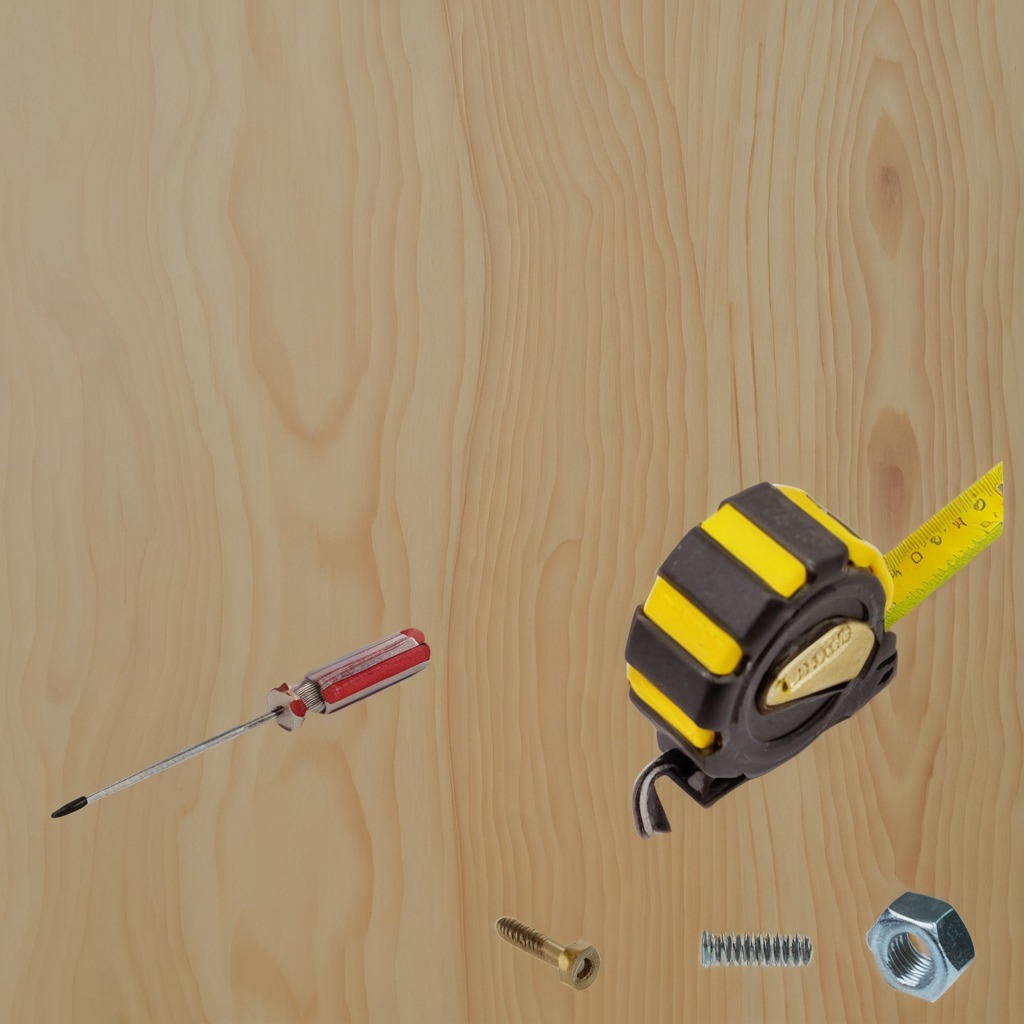
A measuring tape, a metal machine screw, a coiled metal spring, a screwdriver, and a metal nut are lying on the plywood surface in a paint workshop lit by afternoon window light.